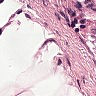
Metastatic tissue present: no